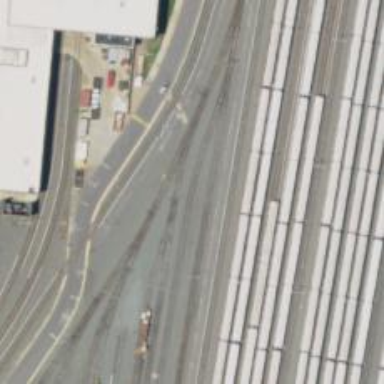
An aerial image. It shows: Yard area with electrified rail tracks.